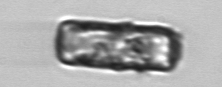
Label: Guinardia_delicatula